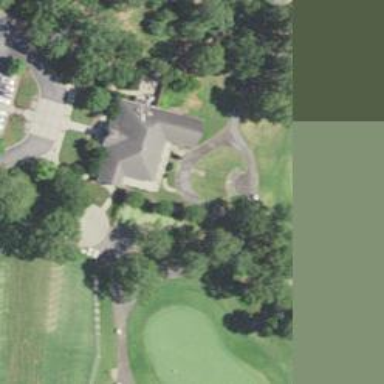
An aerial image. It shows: Path for both roads and golfers.